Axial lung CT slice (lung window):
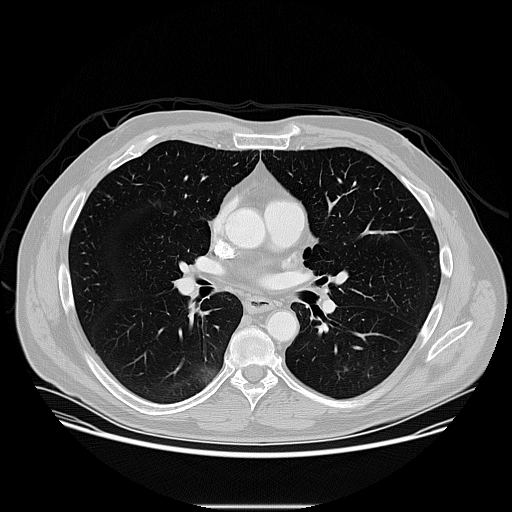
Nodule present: no